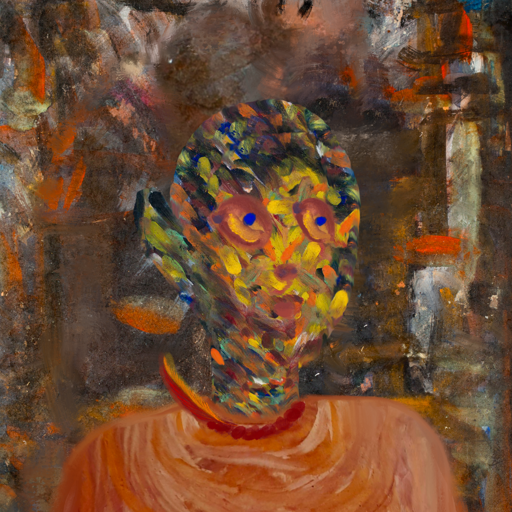
Background: GypsyQueen, Head And Neck Side: An_Impression, Face Side: Mother_And_Son_Son, Bust: Pious_Lady, Hair Side: Blank, Head Accessory: Blank, Second Necklace: Blank, Necklace: Pipe, Baby: Blank